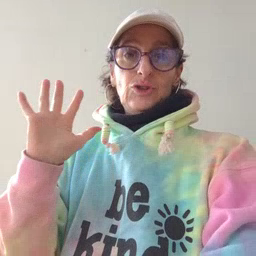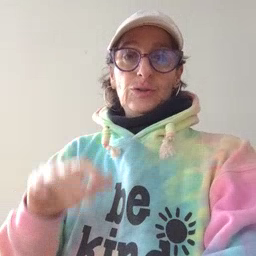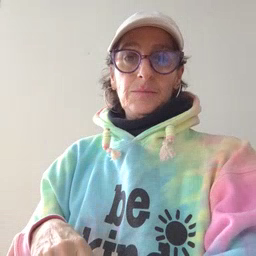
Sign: finish